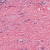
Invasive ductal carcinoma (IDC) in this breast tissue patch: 1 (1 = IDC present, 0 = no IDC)